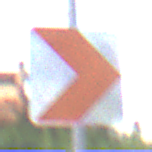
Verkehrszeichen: RichtungstafelnInKurvenKleinLinks
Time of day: SunriseSunset
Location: Outdoor (Urban)
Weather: Clear
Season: NotSpecified
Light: Natural